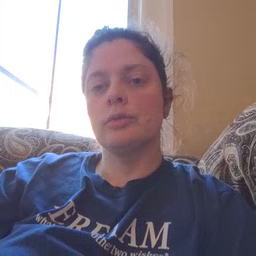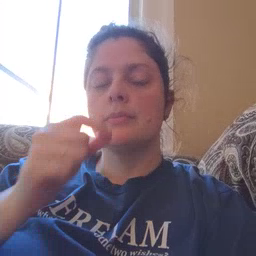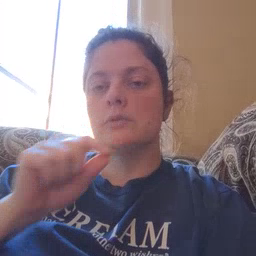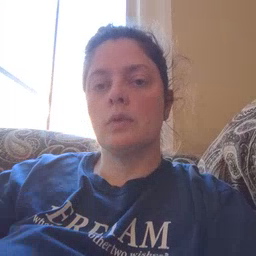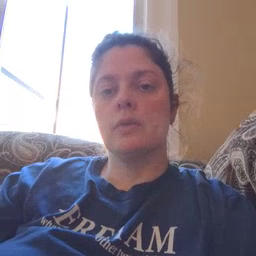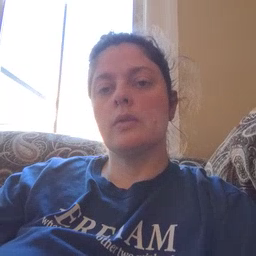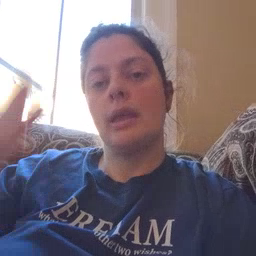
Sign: pencil